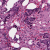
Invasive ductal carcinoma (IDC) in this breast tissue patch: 1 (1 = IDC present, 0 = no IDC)